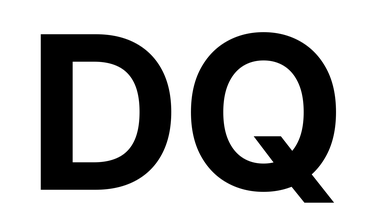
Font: Inter_Bold